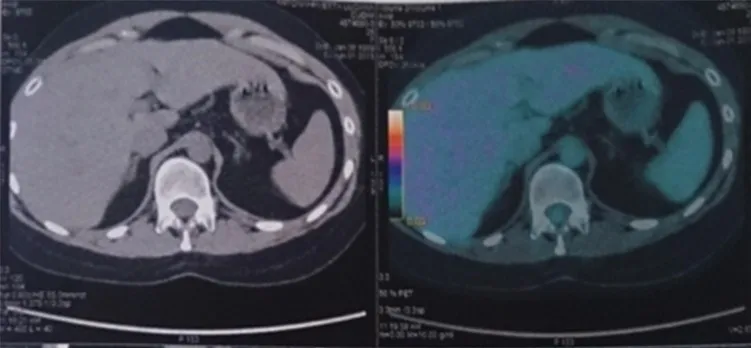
18F-FDG PET/CT scan showed no uptake in the adrenal glands.
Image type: radiology (pet)